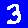
Digit: 3